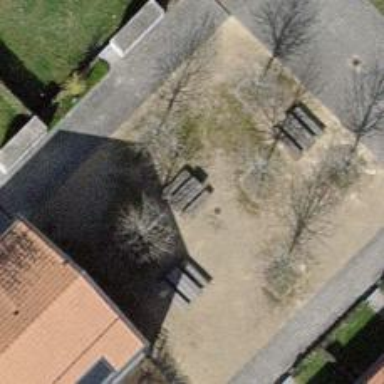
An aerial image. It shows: Picnic table located in leisure land area.